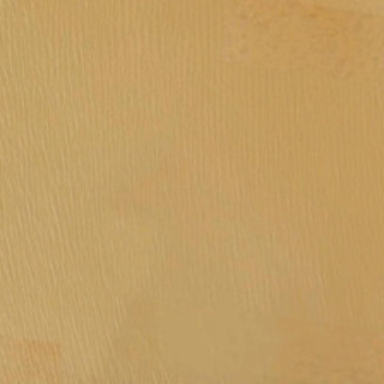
Many yellow sands form a piece of desert .